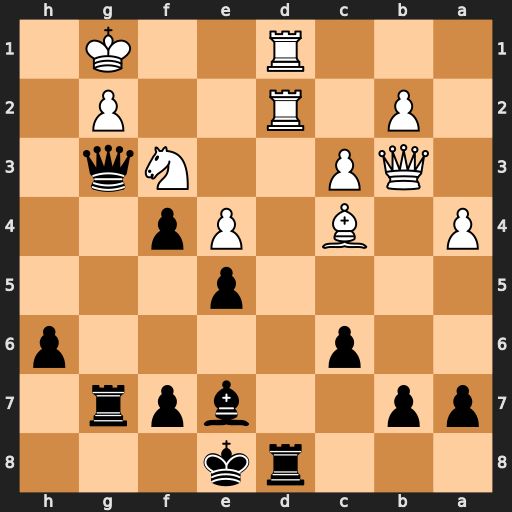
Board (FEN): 3rk3/pp2bpr1/2p4p/4p3/P1B1Pp2/1QP2Nq1/1P1R2P1/3R2K1
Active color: b
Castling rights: -
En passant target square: -
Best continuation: Rxd2 Rxd2 Qxf3 Bxf7+ Kf8